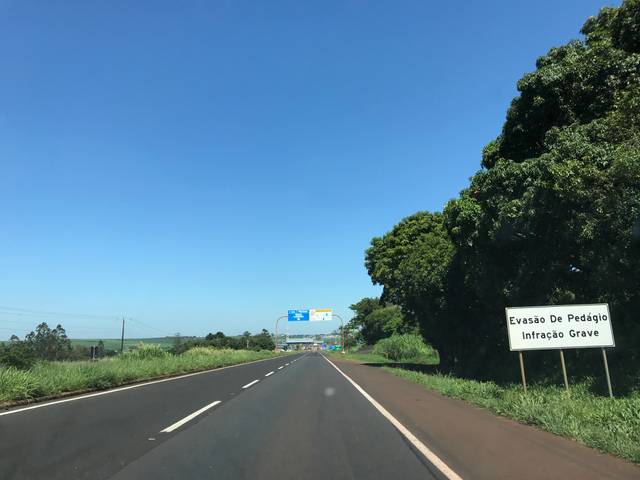
Region: Brazil
Coordinates: -23.508, -51.729